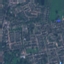
Label: Residential